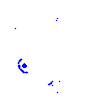
Particle: kaon